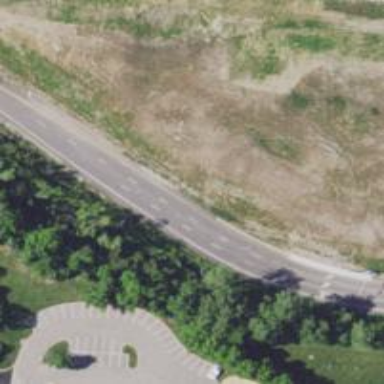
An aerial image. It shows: Dash road marking.